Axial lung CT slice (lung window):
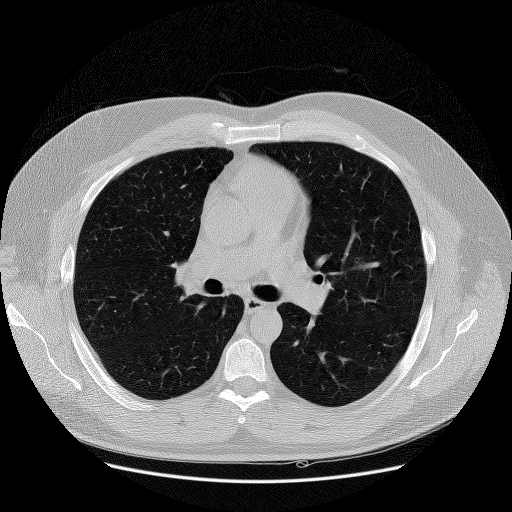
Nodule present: no